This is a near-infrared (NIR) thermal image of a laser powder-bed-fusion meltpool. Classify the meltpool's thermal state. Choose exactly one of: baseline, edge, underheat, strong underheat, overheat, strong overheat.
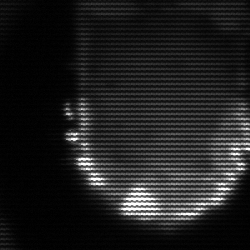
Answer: baseline